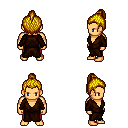
a pixel art fantasy rpg character, male body template, human, tanned skin, brown robe, red pants, blonde short topknot hairstyle, four views (front, back, left, right), 2x2 character sprite sheet, small pixel art, hard edges, no anti-aliasing